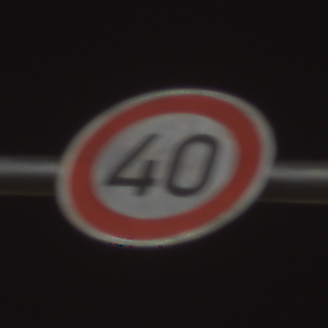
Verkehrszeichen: Geschwindigkeit40
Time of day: Night
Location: Outdoor (Urban)
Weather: Clear
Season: NotSpecified
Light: Artificial